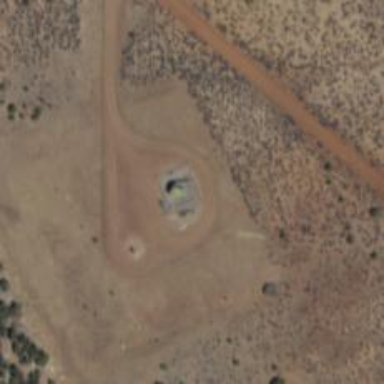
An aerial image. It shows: Storage tank with man-made structure.